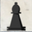
Piece: bB